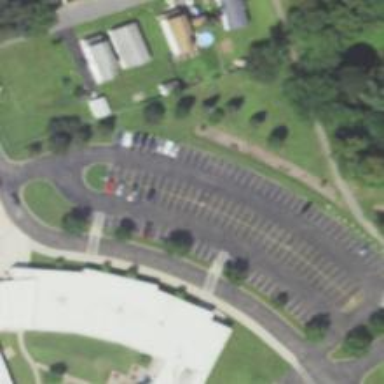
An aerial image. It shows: Parking space is available.